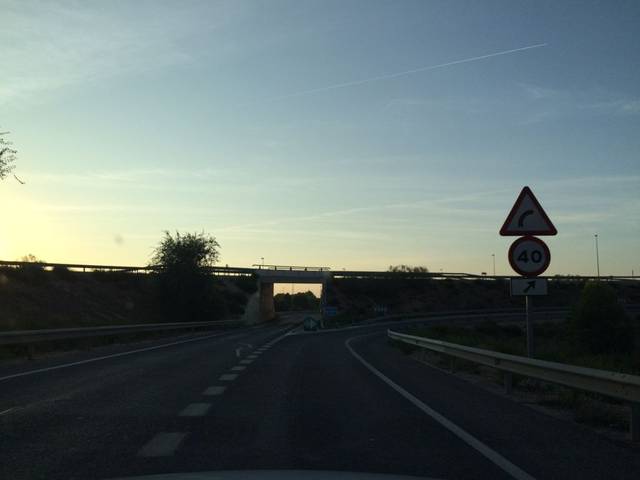
Region: Spain
Coordinates: 38.968, -1.818